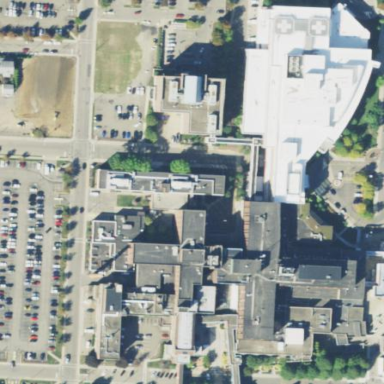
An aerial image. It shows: Hospital providing healthcare services.